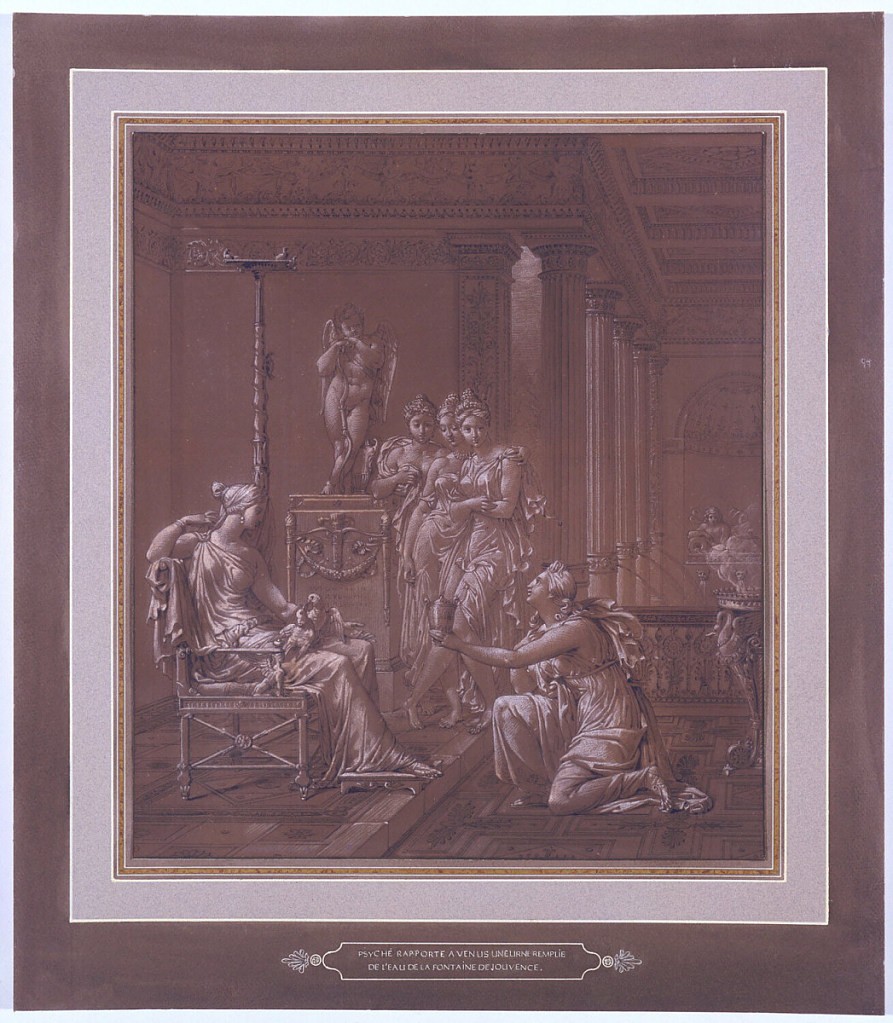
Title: Wallpaper Design: Psyche Bringing to Venus a Glass from the Fountain of Youth
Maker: Merry-Joseph Blondel, French, 1781–1853; active Paris, France 1802–1851
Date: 1815
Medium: Graphite, black, white chalk, brush and black ink on brown coated paper mounted to thin ply paperboard
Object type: Drawing
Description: Psyche kneeling at right offers a cup to Venus who is sitting enthroned on the left with doves in her lap.  Three unidentified maidens look on in the center of the composition.  Neoclassical architectural setting.